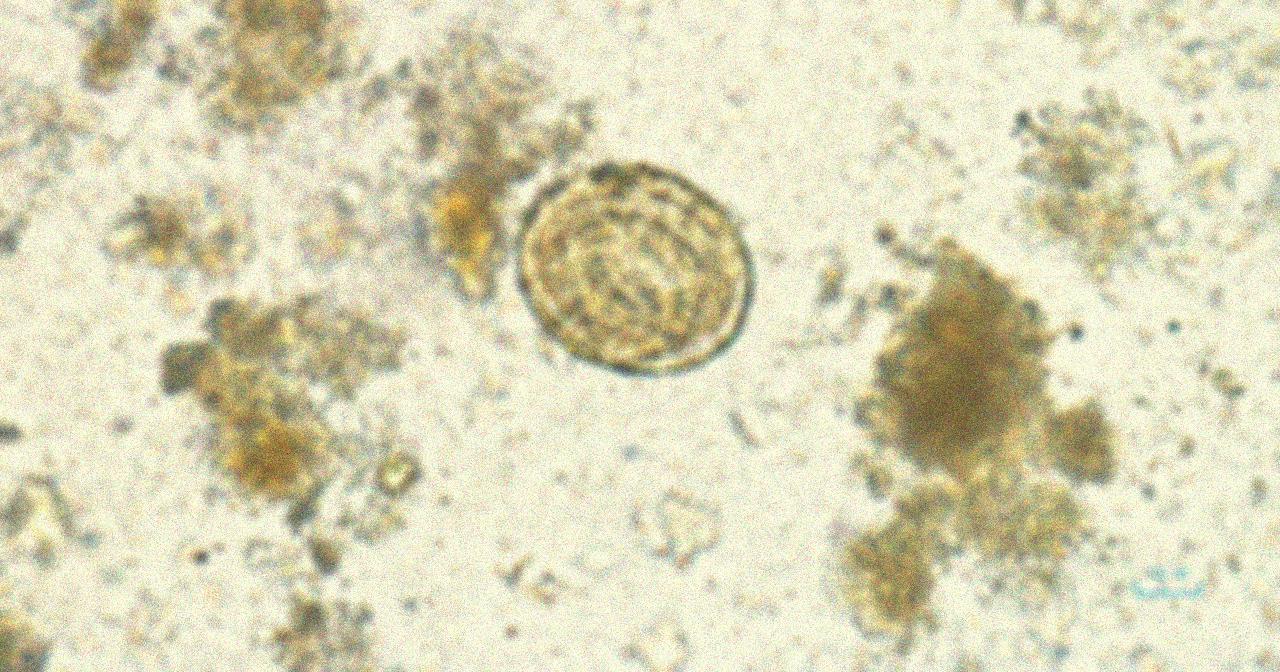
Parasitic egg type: Ascaris lumbricoides